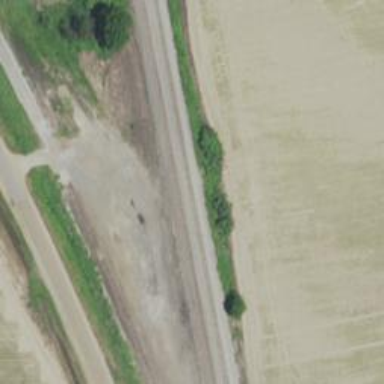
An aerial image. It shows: Railway junction.